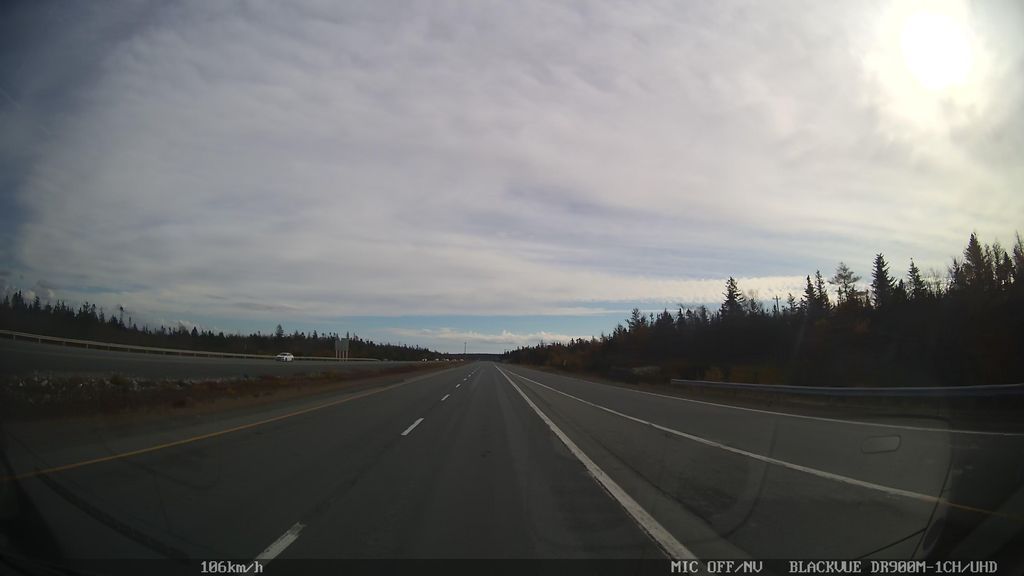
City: halifax